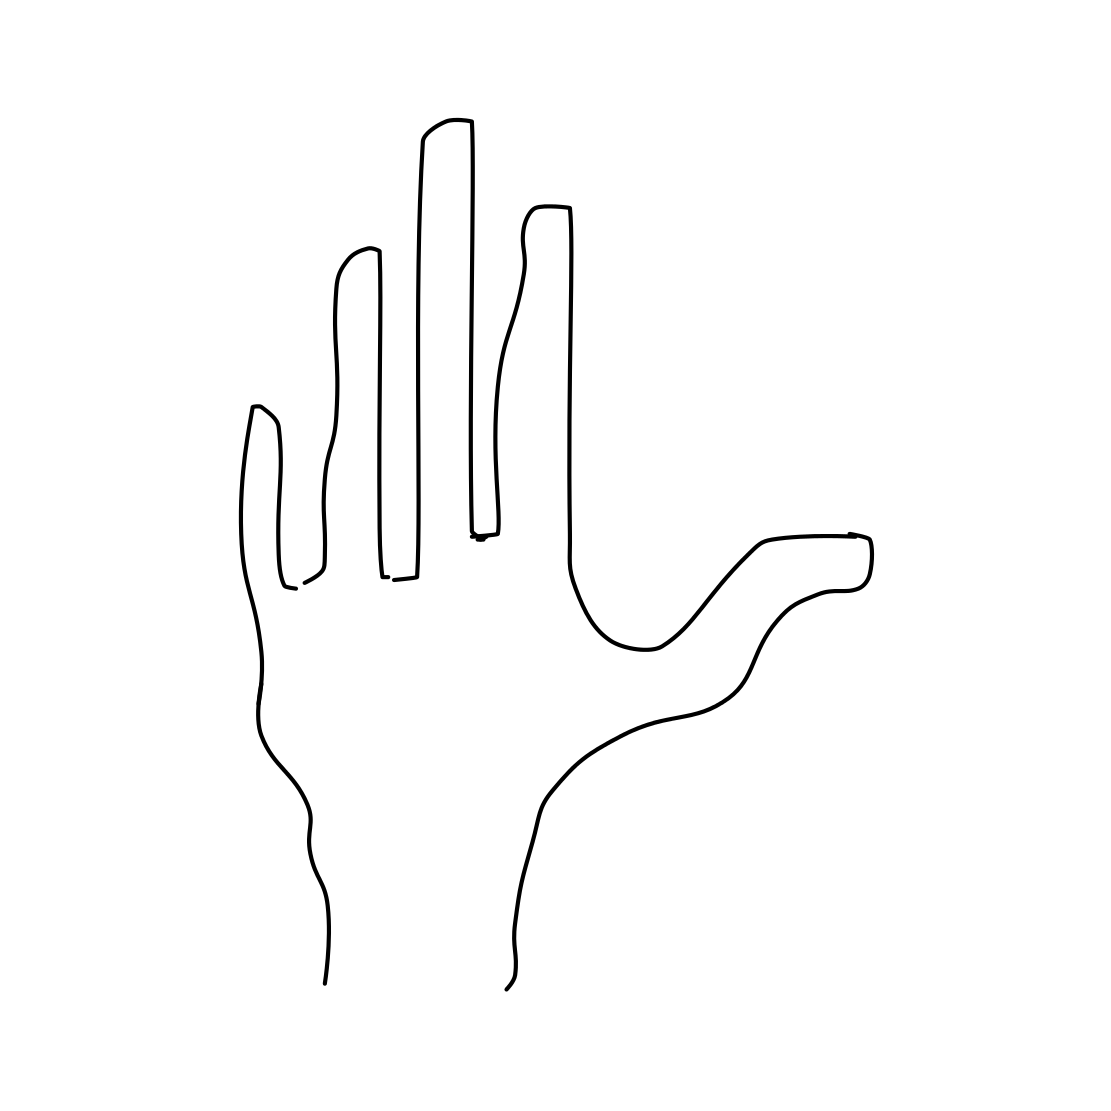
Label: hand